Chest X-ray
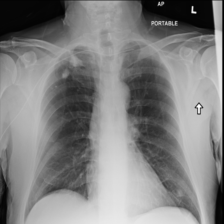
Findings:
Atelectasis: negative
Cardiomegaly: negative
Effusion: negative
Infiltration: negative
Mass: negative
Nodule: positive
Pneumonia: negative
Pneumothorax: negative
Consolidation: negative
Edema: negative
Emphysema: negative
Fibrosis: negative
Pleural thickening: negative
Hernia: negative